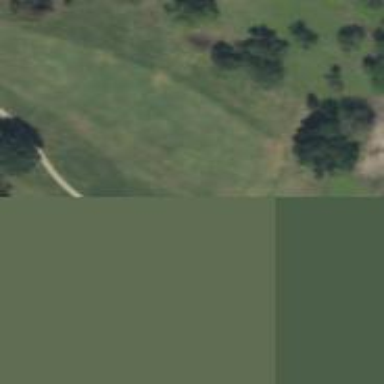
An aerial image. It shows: View of golf hole.